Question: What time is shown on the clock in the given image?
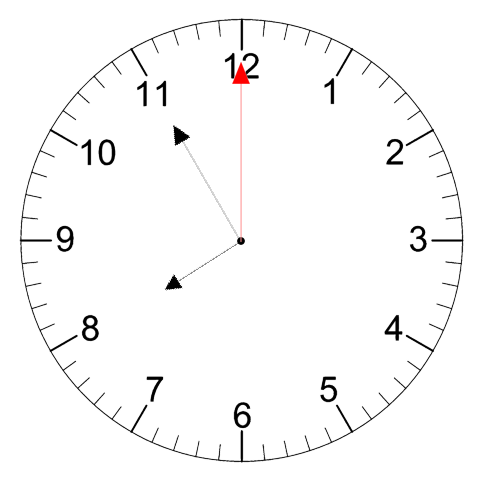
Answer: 07:55:00